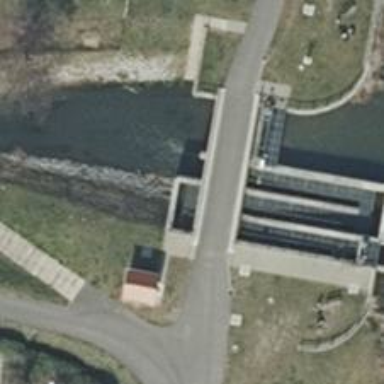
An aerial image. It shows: Fish pass along the waterway.